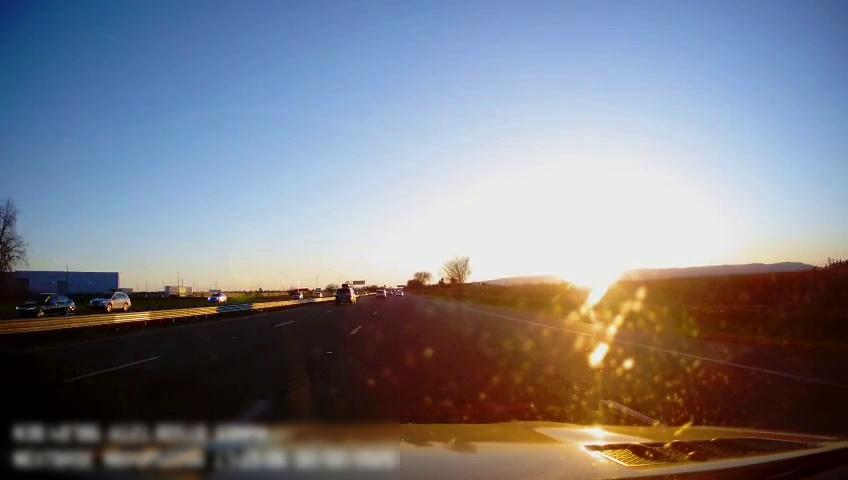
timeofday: Day
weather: Sunny
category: Drivable Space
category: Vehicles | SUV
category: Vehicles | SUV
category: Vehicles | Car
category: Vehicles | SUV
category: Vehicles | SUV
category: Vehicles | SUV
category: Vehicles | Car
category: Lanes | Alternate Lane
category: Lanes | Alternate Lane
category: Lanes | Current Lane
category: Lanes | Alternate Lane
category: Lanes | Alternate Lane